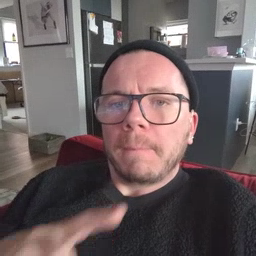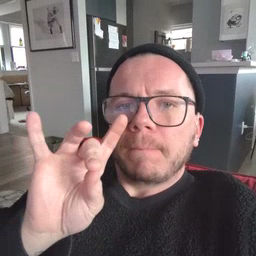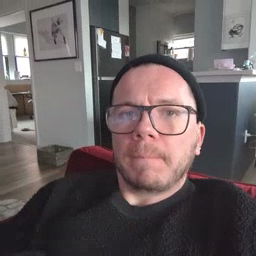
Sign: find